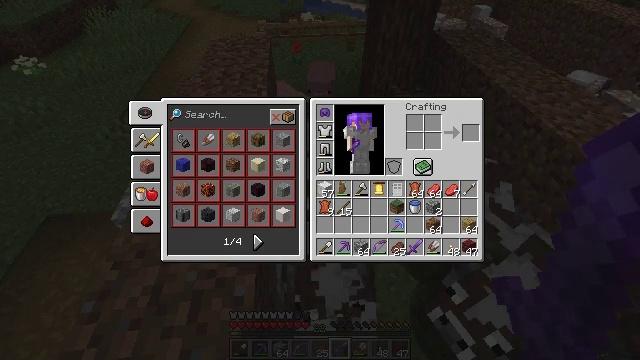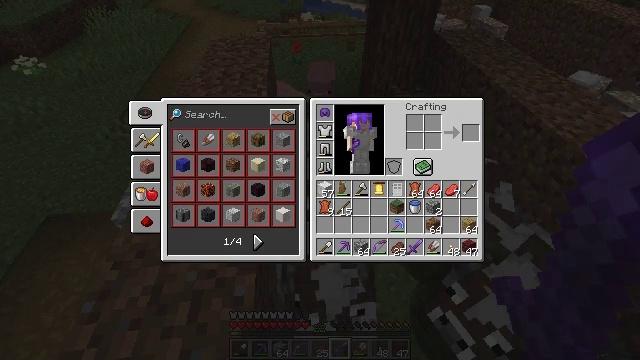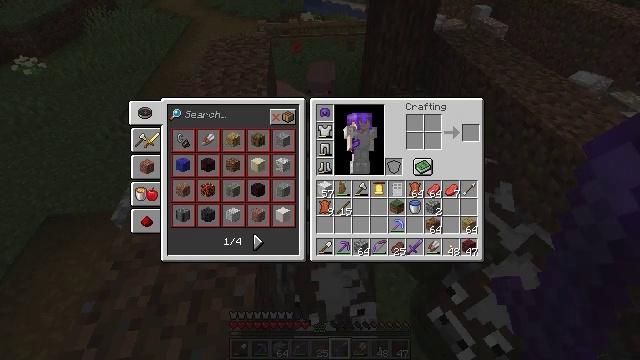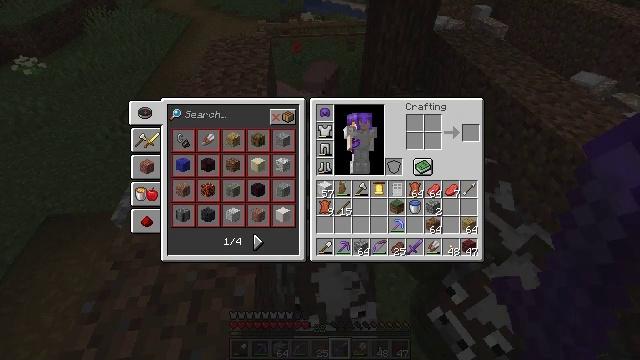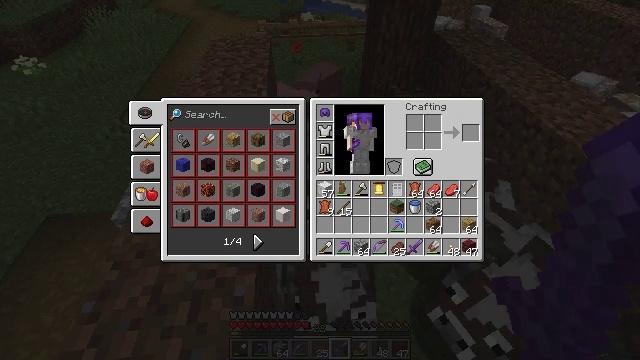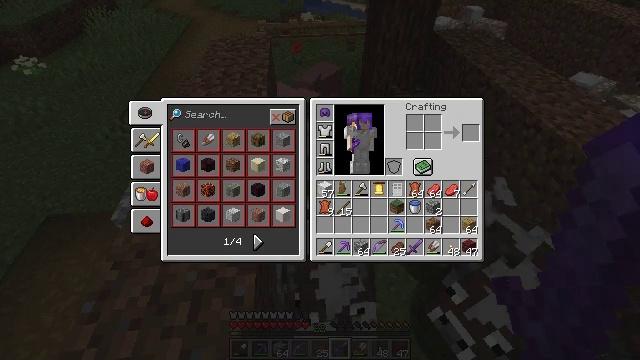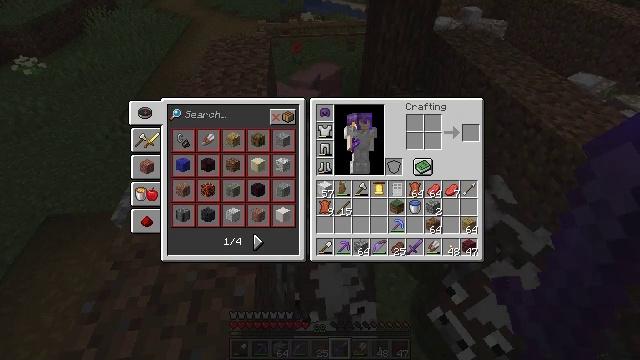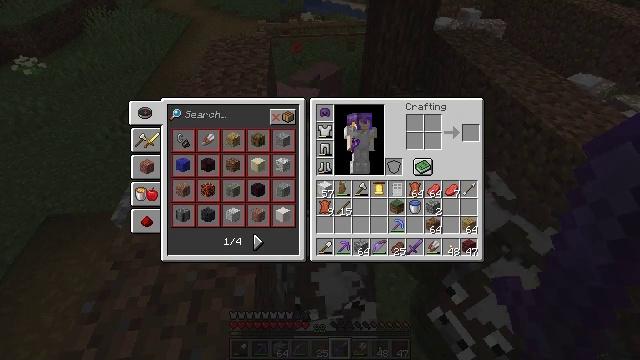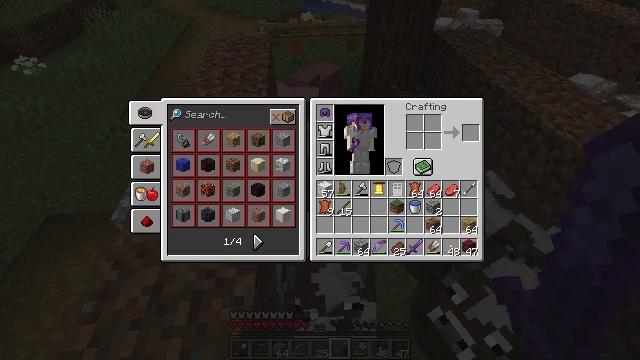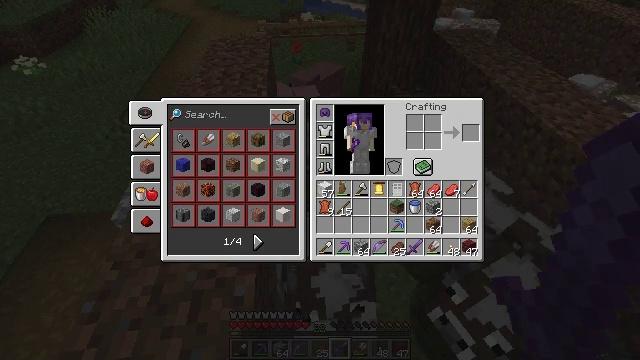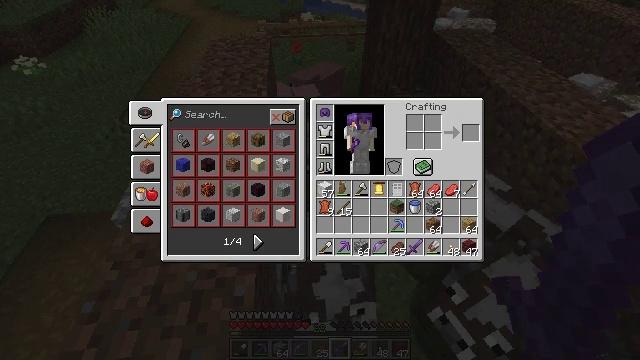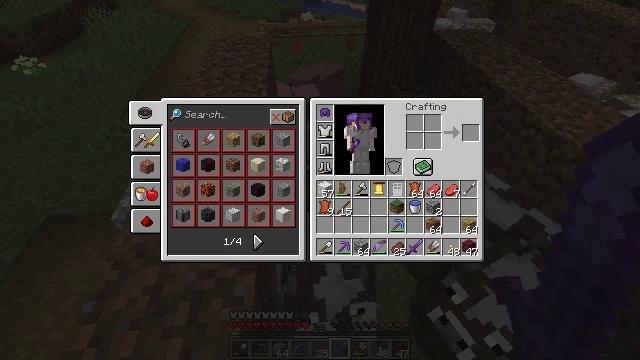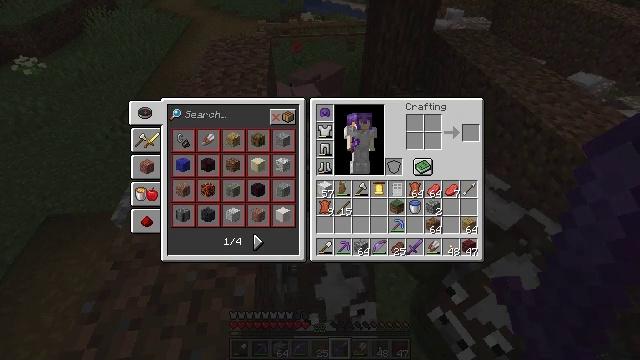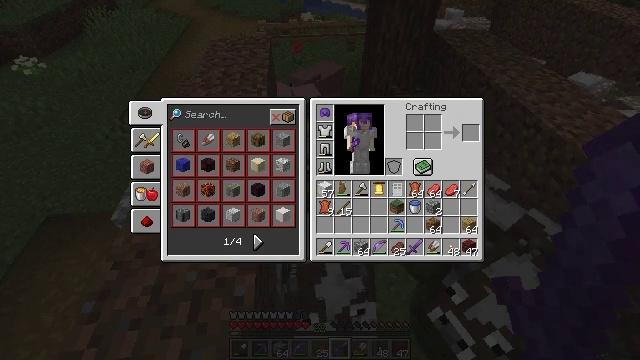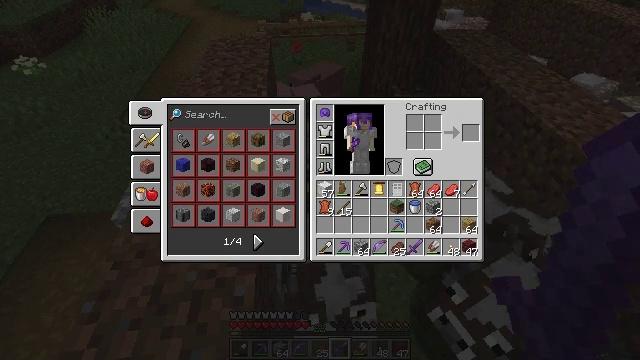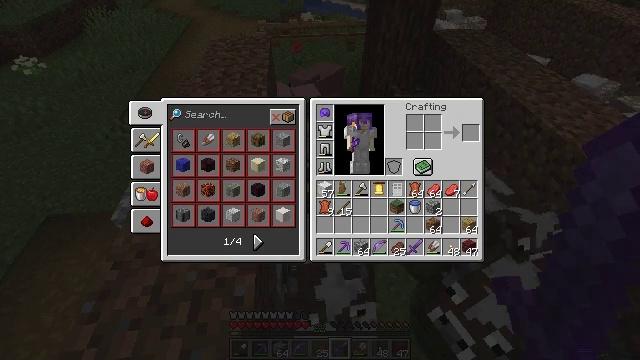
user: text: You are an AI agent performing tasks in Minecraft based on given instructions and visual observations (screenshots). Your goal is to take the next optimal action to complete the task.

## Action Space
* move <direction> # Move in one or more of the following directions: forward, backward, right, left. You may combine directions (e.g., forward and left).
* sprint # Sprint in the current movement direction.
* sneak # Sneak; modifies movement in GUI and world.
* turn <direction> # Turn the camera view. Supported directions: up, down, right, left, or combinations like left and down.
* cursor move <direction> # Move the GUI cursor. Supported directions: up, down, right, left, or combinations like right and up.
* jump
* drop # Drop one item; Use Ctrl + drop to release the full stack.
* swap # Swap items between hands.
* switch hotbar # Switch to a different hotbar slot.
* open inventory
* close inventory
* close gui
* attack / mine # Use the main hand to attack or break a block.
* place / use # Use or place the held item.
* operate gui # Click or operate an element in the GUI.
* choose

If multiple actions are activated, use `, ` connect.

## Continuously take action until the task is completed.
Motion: motion action
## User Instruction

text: Combat the cow.
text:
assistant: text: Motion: no_op
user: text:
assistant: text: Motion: no_op
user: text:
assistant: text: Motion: no_op
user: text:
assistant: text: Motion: no_op
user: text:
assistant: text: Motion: no_op
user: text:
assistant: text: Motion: no_op
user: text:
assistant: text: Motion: no_op
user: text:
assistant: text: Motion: no_op
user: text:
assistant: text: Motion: no_op
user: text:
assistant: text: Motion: no_op
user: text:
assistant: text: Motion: no_op
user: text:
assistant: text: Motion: no_op
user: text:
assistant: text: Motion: no_op
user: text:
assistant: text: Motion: no_op
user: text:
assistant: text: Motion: no_op
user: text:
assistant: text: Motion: no_op
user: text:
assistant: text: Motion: no_op
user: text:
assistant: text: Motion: no_op
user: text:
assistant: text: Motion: no_op
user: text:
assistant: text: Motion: no_op
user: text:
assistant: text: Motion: no_op
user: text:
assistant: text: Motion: no_op
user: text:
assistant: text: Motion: no_op
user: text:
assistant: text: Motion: no_op
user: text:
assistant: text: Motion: no_op
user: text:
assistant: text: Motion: no_op
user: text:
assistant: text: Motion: no_op
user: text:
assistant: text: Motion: close inventory
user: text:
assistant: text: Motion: close inventory
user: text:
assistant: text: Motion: close inventory